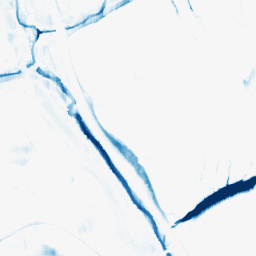
Category: morphological
Decomposition family: morphological_rect
Decomposition parameters: operation: closing
width: 5
height: 20
Upsampling method: quintic
Upsampling parameters: scale: 8
Upsampling scale: 8